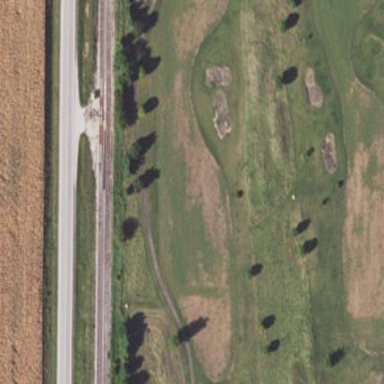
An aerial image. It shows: Grassy area designated as golf fairway.